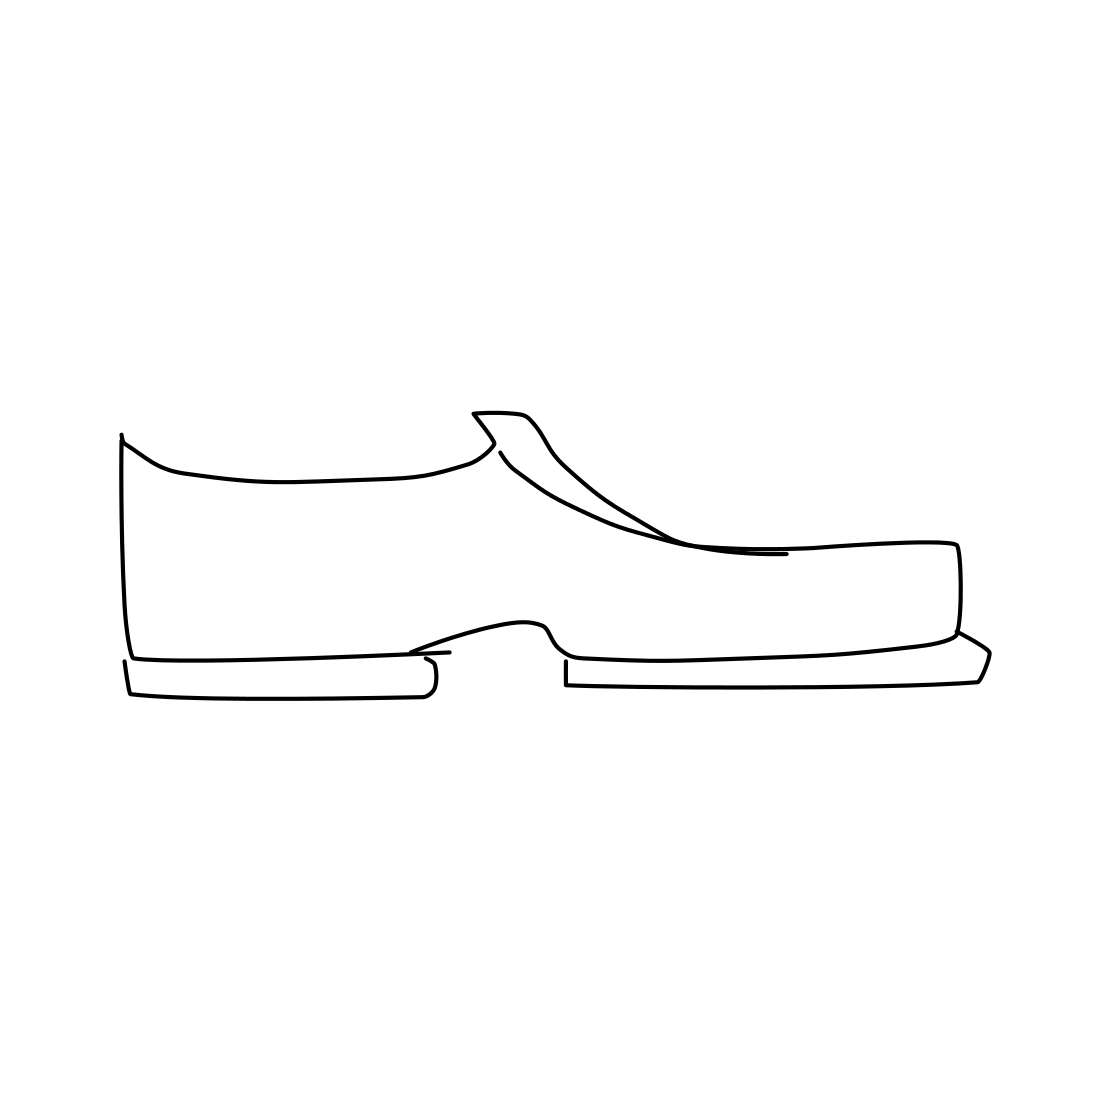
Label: shoe